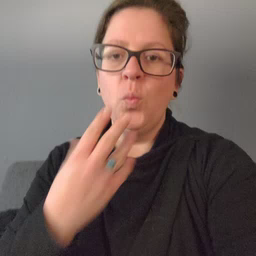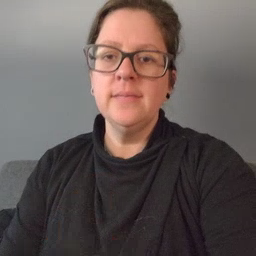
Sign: wet